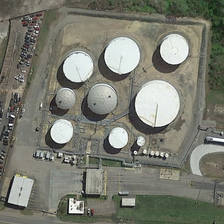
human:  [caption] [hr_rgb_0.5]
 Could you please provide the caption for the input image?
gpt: many storage tanks are near many cars and many green trees .

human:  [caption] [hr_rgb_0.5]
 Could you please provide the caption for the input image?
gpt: many storage tanks are near many cars and many green trees .

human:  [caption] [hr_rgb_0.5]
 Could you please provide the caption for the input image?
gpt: the building is white, the ground is brown .

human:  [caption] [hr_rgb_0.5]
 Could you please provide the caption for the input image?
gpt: it is a factory and the park is near the factory .

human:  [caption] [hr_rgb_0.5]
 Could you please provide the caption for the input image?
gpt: it is a factory and the park is near the factory .